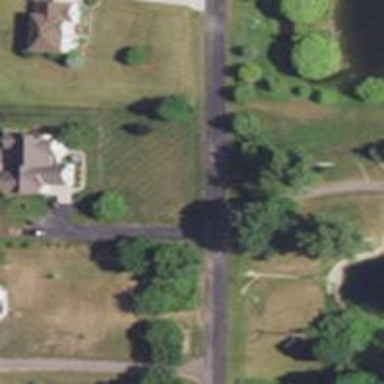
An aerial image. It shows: Residential road.